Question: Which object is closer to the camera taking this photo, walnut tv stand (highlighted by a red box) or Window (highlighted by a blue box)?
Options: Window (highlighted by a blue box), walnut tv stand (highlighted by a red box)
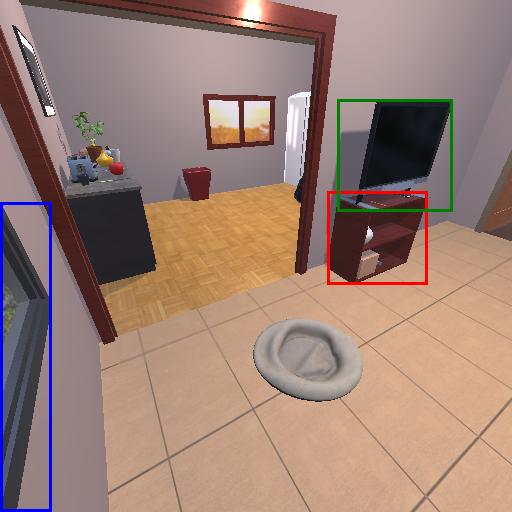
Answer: Window (highlighted by a blue box)